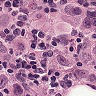
Metastatic tissue present: yes